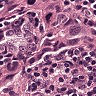
Metastatic tissue present: yes